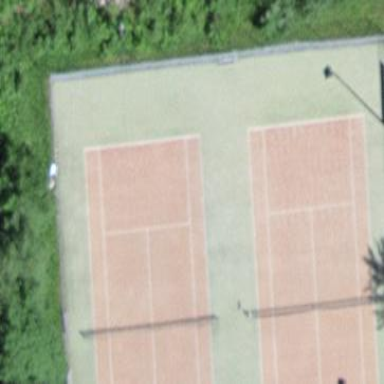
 perfect for sports and leisure activities."